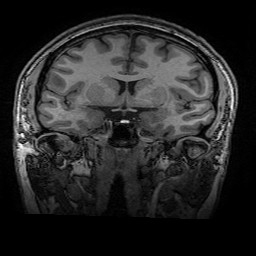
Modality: T1w
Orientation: sagittal
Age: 24
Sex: female
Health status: healthy
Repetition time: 2.53 s
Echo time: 0.0034 s